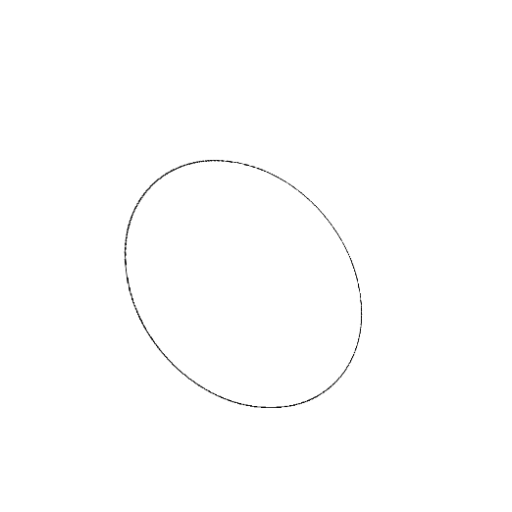
Crossing number: 0